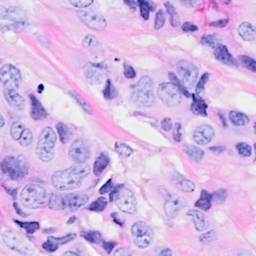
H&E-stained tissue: Breast